Question: In the following plot, the font size seems to be different for x and y axis. I am not sure what is causing it. I am using the following rcParams:
'''
rcParams['mathtext.default']='regular'
rcParams['axes.labelsize'] = 9
rcParams['xtick.labelsize'] = 9
rcParams['ytick.labelsize'] = 9
rcParams['legend.fontsize'] = 9
rcParams['font.family'] = 'serif'
rcParams['font.serif'] = ['Computer Modern Roman']
rcParams['figure.figsize'] = 7.3, 4.2
'''
and this is how I set the x axis labels:
'''
labels = [item.get_text() for item in ax.get_xticklabels()]
labels[0] = 'Col A'
labels[1] = 'Col B'
labels[2] = 'Col C'
ax.set_xticklabels(labels,rotation=0)
'''
and this is how I set the y axis label:
'''
ax.set_ylabel('Percentage')
'''
How do I get consistent fonts in x and y axis labels?

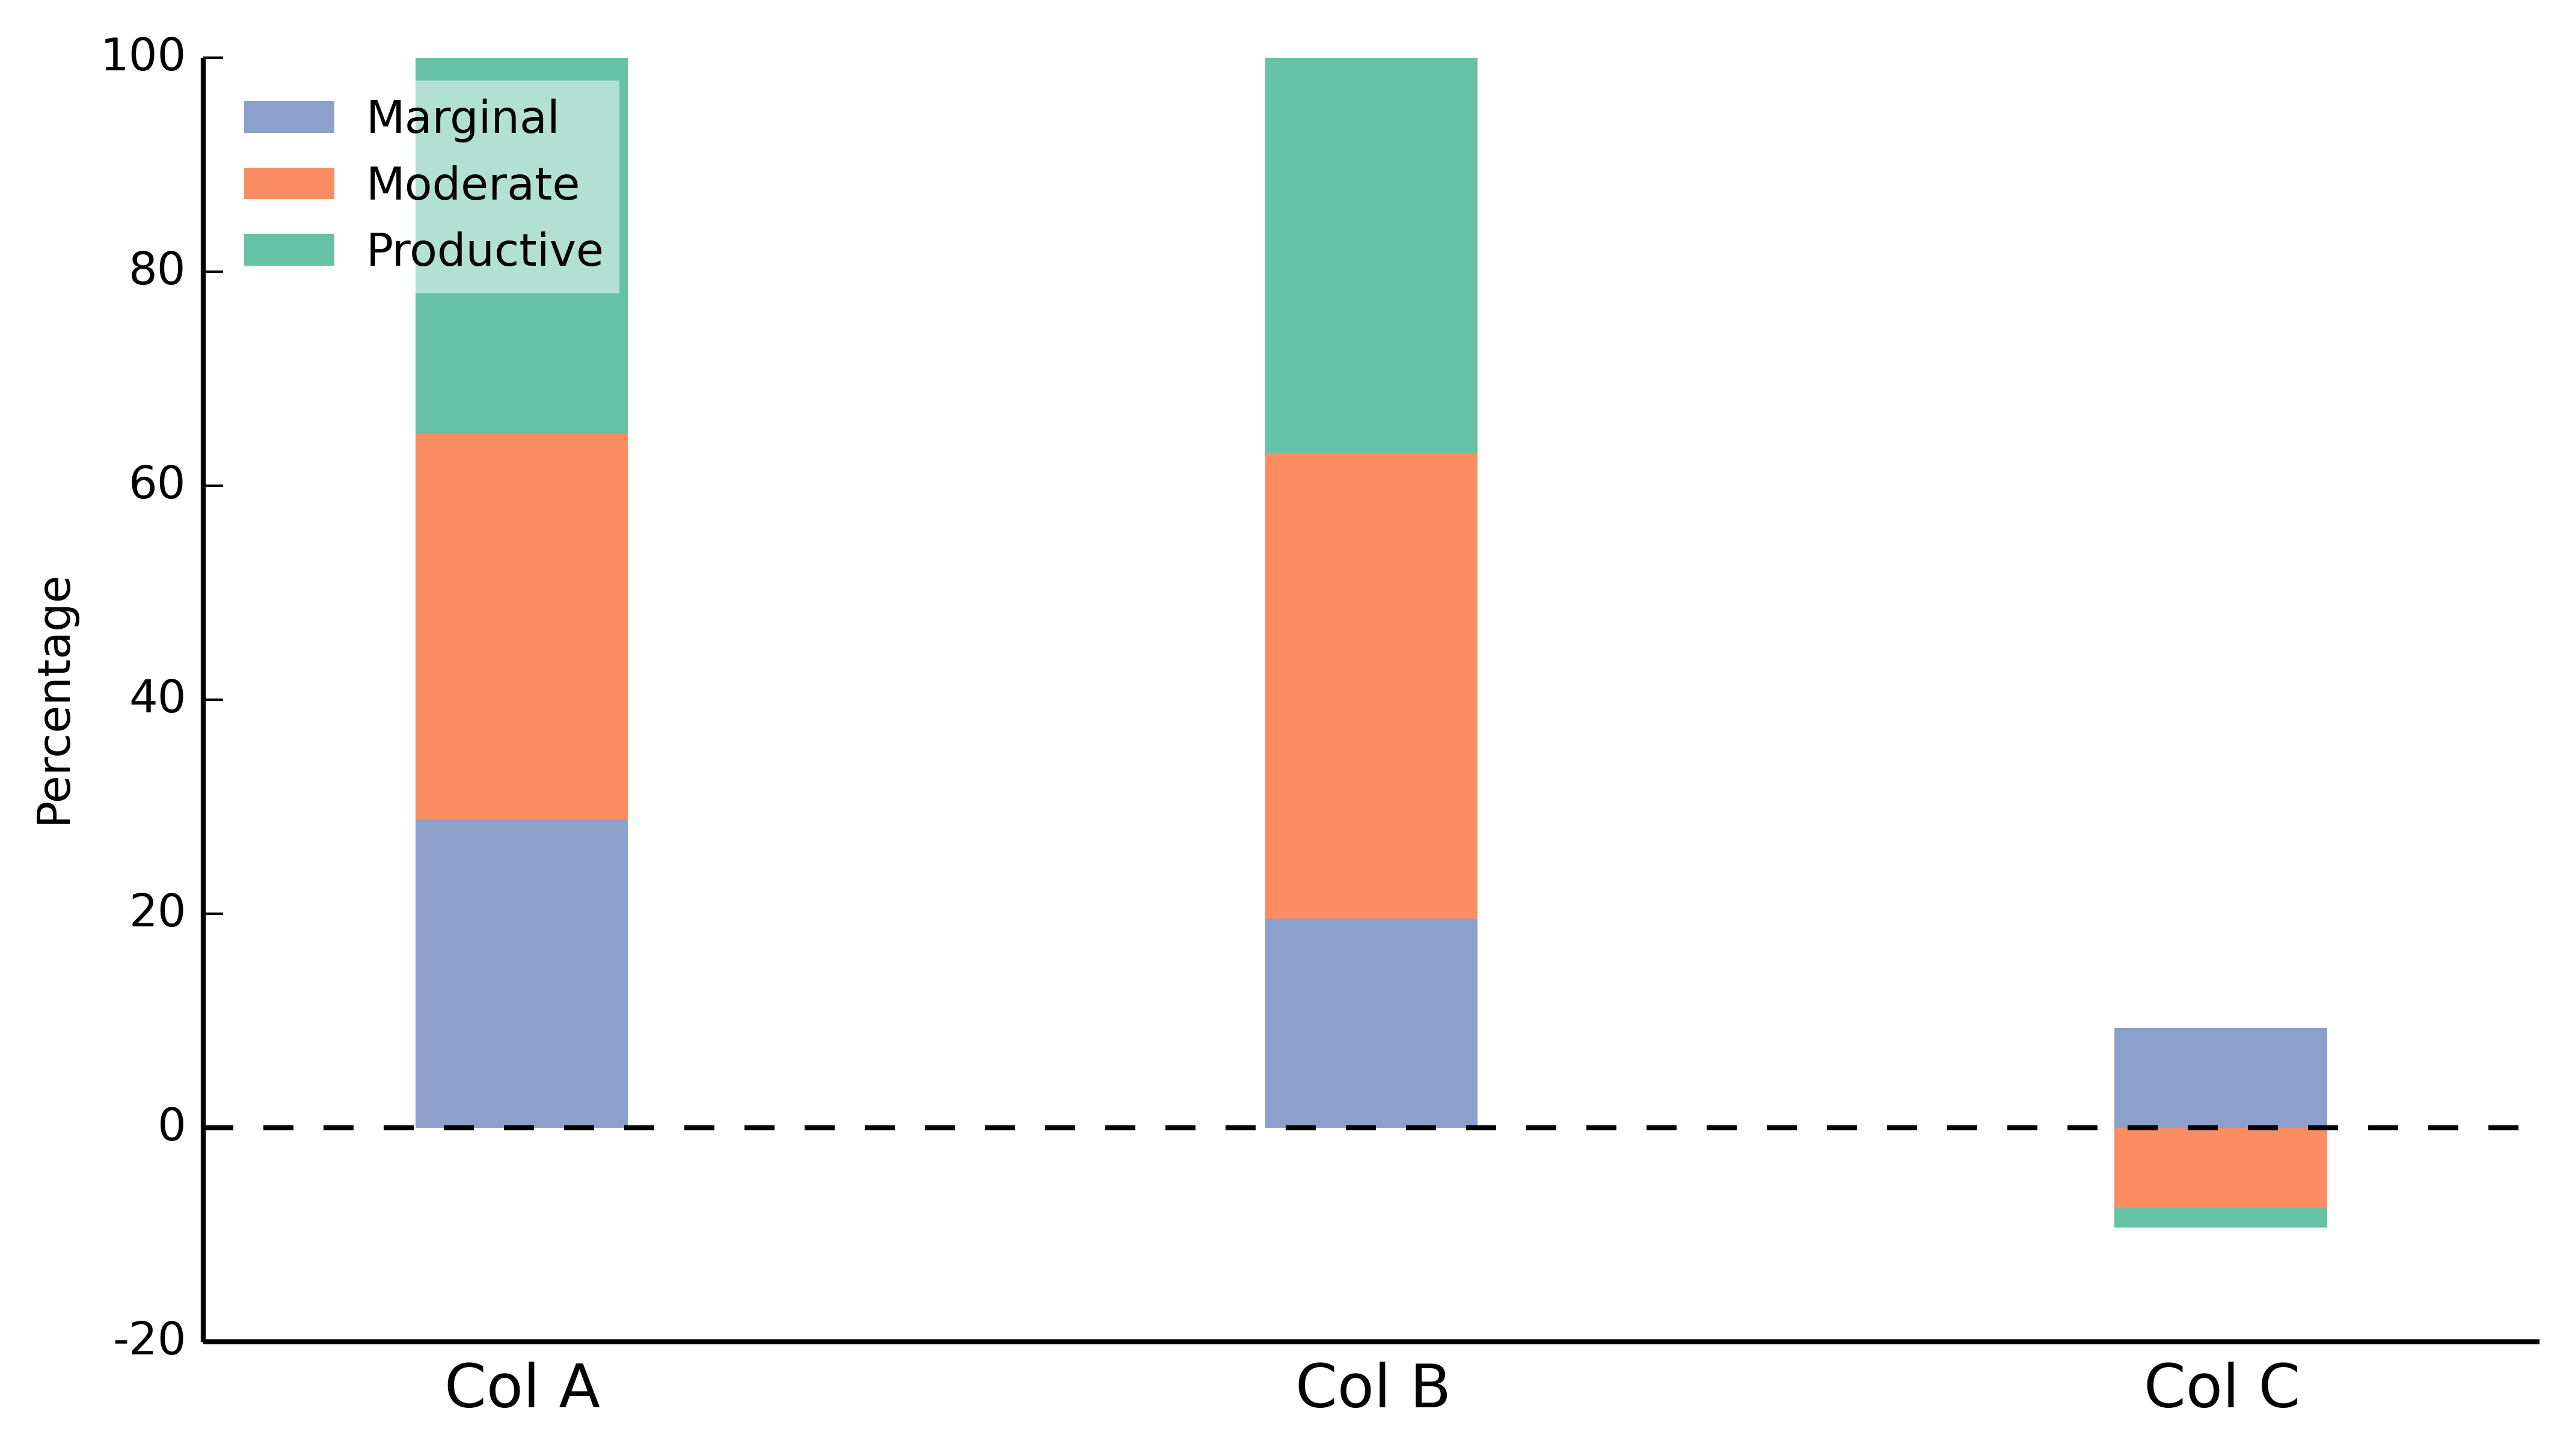
Answer: Modify your code to specify fontsizes,
'''
fs=9
ax.set_xticklabels(labels,rotation=0, fontsize=fs)
'''
and,
'''
ax.set_ylabel('Percentage', fontsize=fs)
'''
You can set the y-axis tick fontsizes as,
'''
for tick in ax.yaxis.get_major_ticks():
tick.label.set_fontsize(fs)
'''
Good luck.